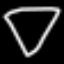
Label: diamond